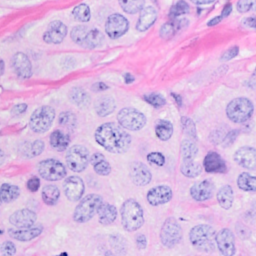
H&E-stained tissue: Breast